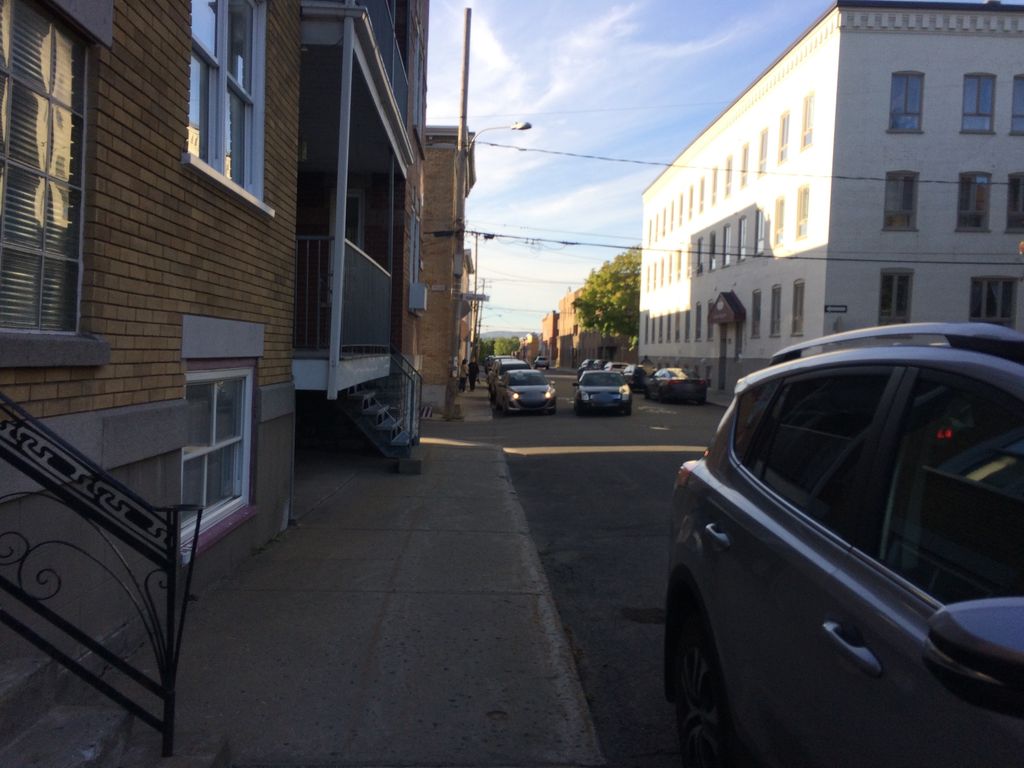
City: quebec_city